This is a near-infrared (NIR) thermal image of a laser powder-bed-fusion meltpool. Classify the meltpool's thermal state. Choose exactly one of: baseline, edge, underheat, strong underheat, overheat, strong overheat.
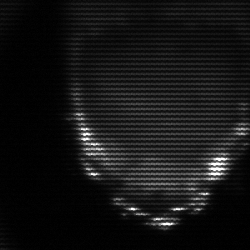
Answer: edge